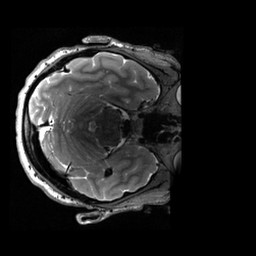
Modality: T2w
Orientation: axial
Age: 32
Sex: female
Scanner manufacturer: siemens
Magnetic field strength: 3 T
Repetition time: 3.2 s
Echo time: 0.564 s